Question: I try to use eclipse-cs (eclipse checkstyle plugin) in our Eclipse 4 teamproject.
The idea is that we define one checkstyle.xml for our team and have this checkstyle.xml under sourcecontrol.
The Project structure looks like this
- - - -
According to the <URL>...
When I try to define the location for the checkstyle.xml I get an error "Property xy has not been set".

What I'm doing wrong ?
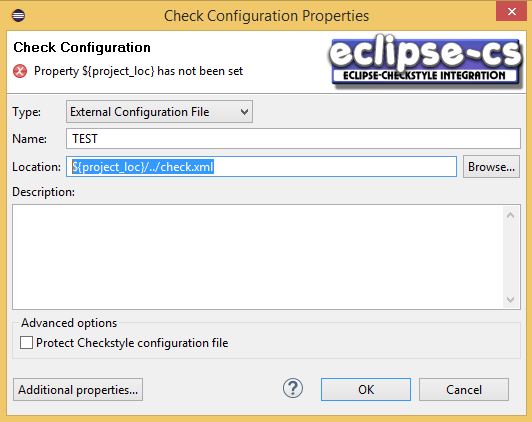
Answer: The documentation you reference says:
> To do this use ${property} style pattern(s) in the location string,
these patterns will be resolved from equally named Classpath Variables
or Environment properties (passed into Eclipse via -D parameter)
'${project_loc}' is not a Classpath variable or an environment property. It is an Eclipse String Variable which is different and the dialog needs to have specifically added code to support it. It looks like this dialog has not done that.
You can define Classpath variables in the Preferences in 'Java > Build Path > Classpath Variables'